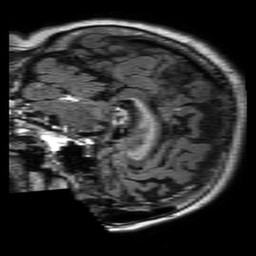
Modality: FLAIR
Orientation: sagittal
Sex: female
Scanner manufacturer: philips
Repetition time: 11 s
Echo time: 0.125 s